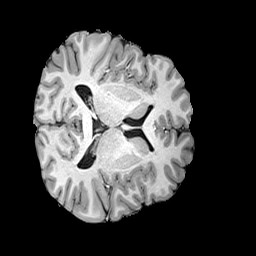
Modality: T1w
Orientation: axial
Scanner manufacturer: siemens
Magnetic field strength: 3 T
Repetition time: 2 s
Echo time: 0.0024 s